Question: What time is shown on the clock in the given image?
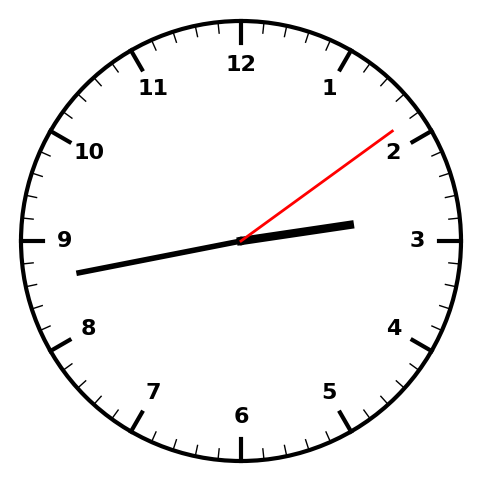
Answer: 02:43:09